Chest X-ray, PA view. Patient: 68 years old, sex M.
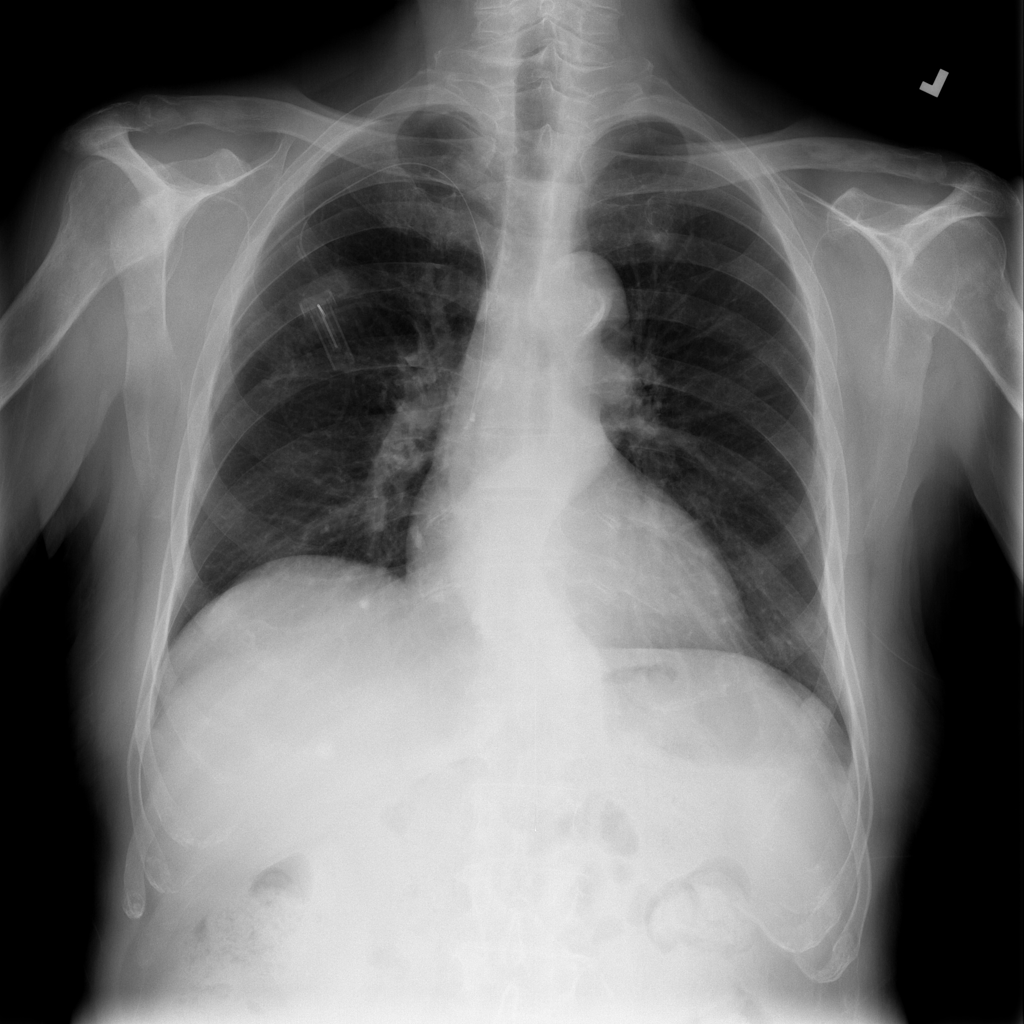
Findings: No Finding